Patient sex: M
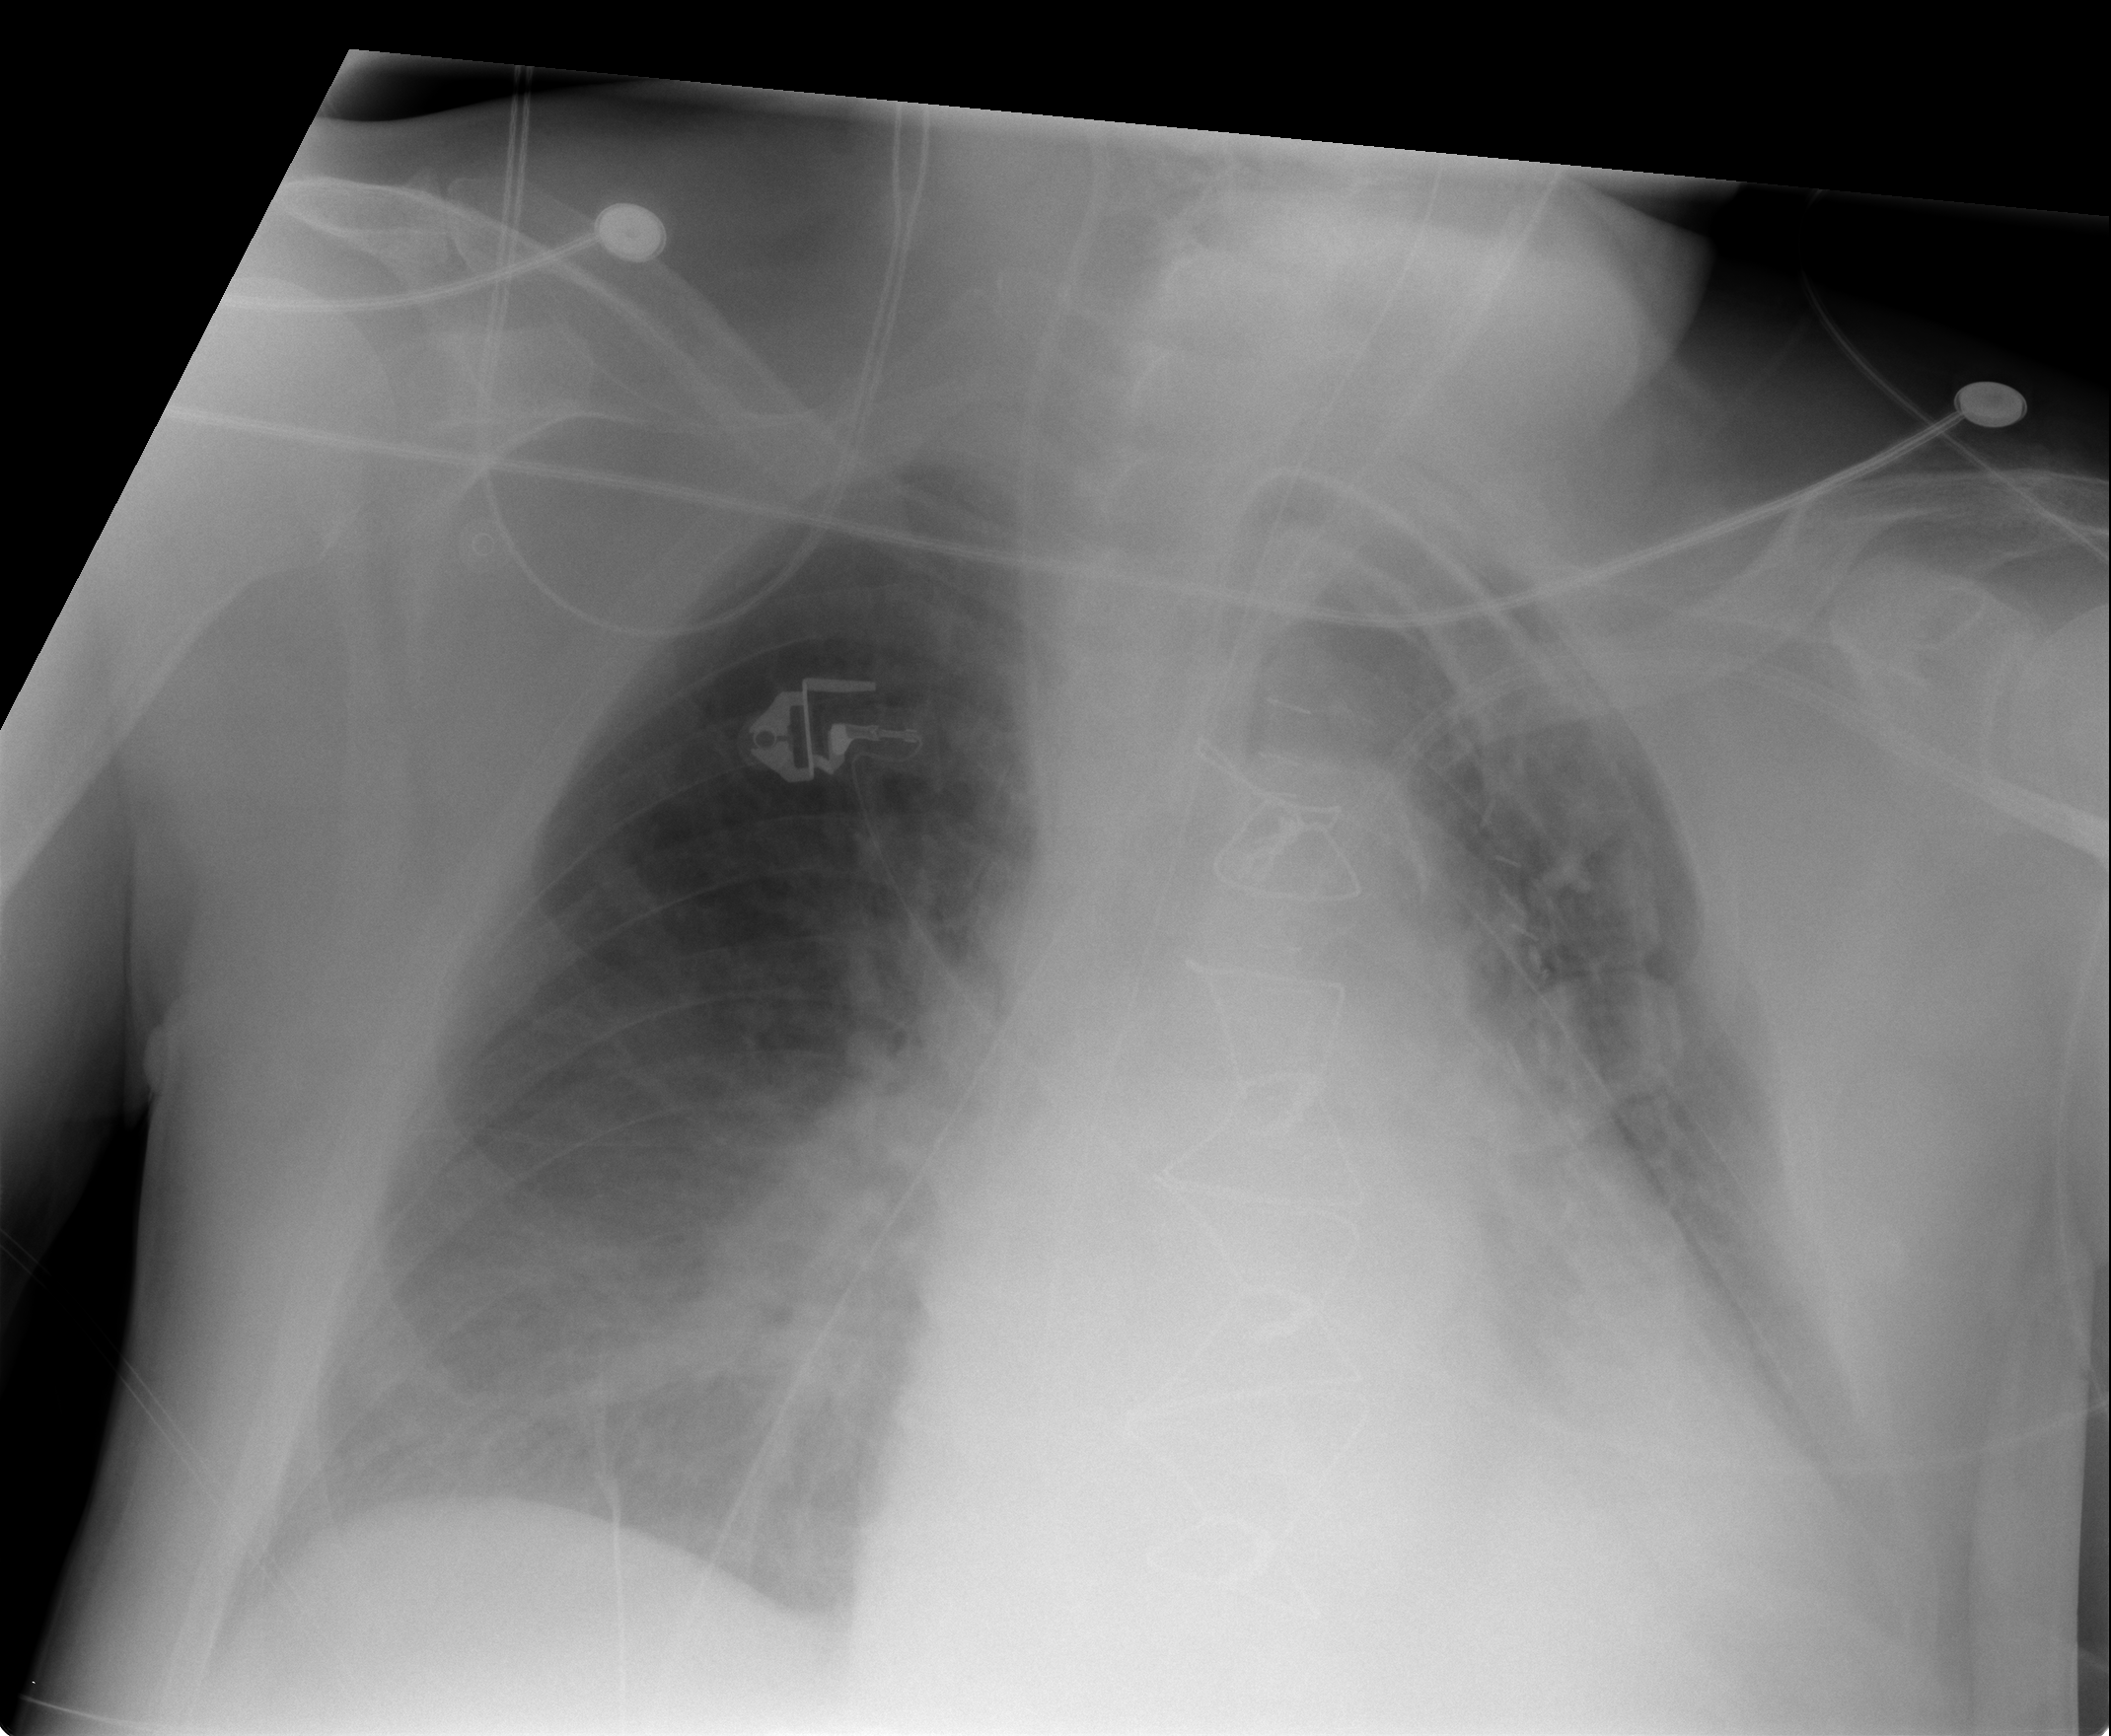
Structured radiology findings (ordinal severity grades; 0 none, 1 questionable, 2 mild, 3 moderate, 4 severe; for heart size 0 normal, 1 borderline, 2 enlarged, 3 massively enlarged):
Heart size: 2
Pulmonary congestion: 3
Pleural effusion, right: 1
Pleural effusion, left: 2
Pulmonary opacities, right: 1
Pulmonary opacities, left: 1
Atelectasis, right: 2
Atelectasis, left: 2